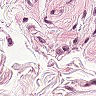
Metastatic tissue present: no